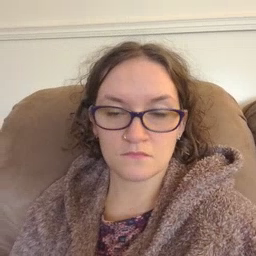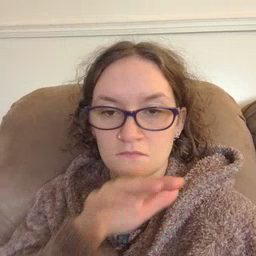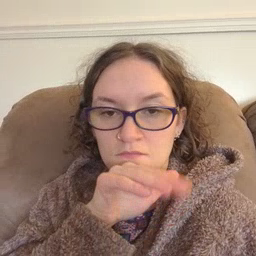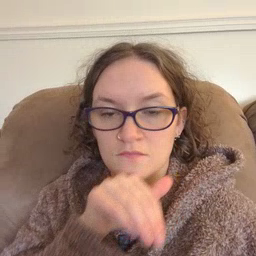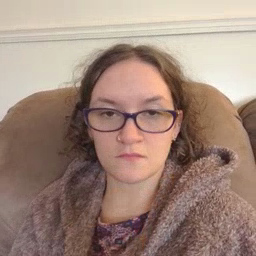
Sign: pig